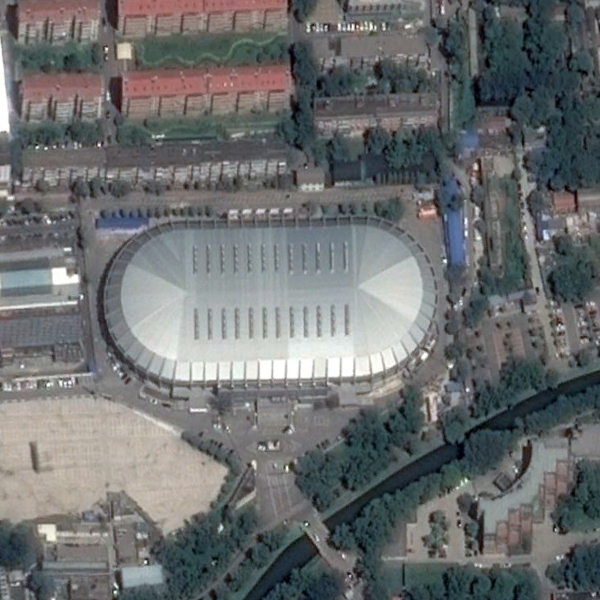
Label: Center